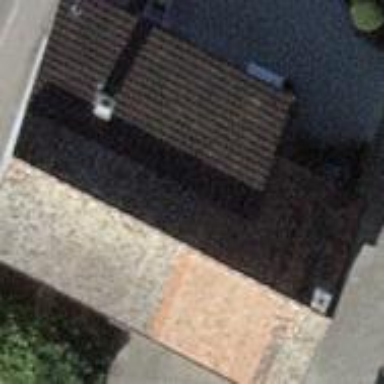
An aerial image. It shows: Simple and straightforward house.